Question: I have some legacy code I am dealing with (so no I can't just use a URL with an encoded filename component) that allows a user to download a file from our website. Since our filenames are often in many different languages they are all stored as UTF-8. I wrote some code to handle the RFC5987 conversion to a proper filename* parameter. This works great until I have a filename with non-ascii characters spaces. Per RFC, the space character is not part of attr_char so it gets encoded as %20. I have new versions of Chrome as well as Firefox and they are all converting to %20 to + on download. I have tried not encoding the space and putting the encoded filename in quotes and get the same result. I have sniffed the response coming from the server to verify that the servlet container wasn't mucking with my headers and they look correct to me. The RFC even has examples that contain %20. Am I missing something, or do all of these browsers have a bug related to this?
Many thanks in advance. The code I use to encode the filename is below.
Peter
'''
public static boolean bcsrch(final char[] chars, final char c) {
final int len = chars.length;
int base = 0;
int last = len - 1; /* Last element in table */
int p;
while (last >= base) {
p = base + ((last - base) >> 1);
if (c == chars[p])
return true; /* Key found */
else if (c < chars[p])
last = p - 1;
else
base = p + 1;
}
return false; /* Key not found */
}
public static String rfc5987_encode(final String s) {
final int len = s.length();
final StringBuilder sb = new StringBuilder(len << 1);
final char[] digits = {'0','1','2','3','4','5','6','7','8','9','A','B','C','D','E','F'};
final char[] attr_char = {'!','#','$','&',''','+','-','.','0','1','2','3','4','5','6','7','8','9','A','B','C','D','E','F','G','H','I','J','K','L','M','N','O','P','Q','R','S','T','U','V','W','X','Y','Z','^','_','a','b','c','d','e','f','g','h','i','j','k','l','m','n','o','p','q','r','s','t','u','v','w','x','y','z','|', '~'};
for (int i = 0; i < len; ++i) {
final char c = s.charAt(i);
if (bcsrch(attr_char, c))
sb.append(c);
else {
final char[] encoded = {'%', 0, 0};
encoded[1] = digits[0x0f & (c >>> 4)];
encoded[2] = digits[c & 0x0f];
sb.append(encoded);
}
}
return sb.toString();
}
'''
Here is a screen shot of the download dialog I get for a file with Chinese characters with spaces as mentioned in my comment.

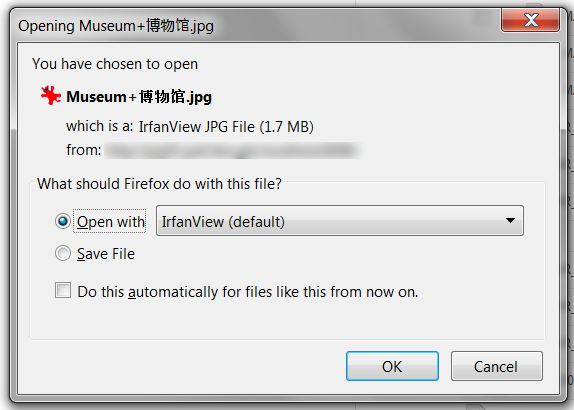
Answer: So as Julian pointed out in the comments, I made a rookie Java error and forgot to do my character to byte conversion (thus I encoded the character's codepoint instead of the character's byte representation), hence the encoding was completely incorrect. This is clearly mentioned as a requirement in RFC 5987. I will be posting corrected code for doing the conversion. Once the encoding is correct, the filename* parameter is recognized properly by the browser and the filename used for the download is correct.
Below is the corrected escaping code which operates on the UTF-8 bytes of the string. The filename that was giving me trouble, now properly encoded looks like this:
Content-Disposition:attachment; filename*=UTF-8''Museum%20%E5%8D%9A%E7%89%A9%E9%A6%86.jpg
'''
public static String rfc5987_encode(final String s) throws UnsupportedEncodingException {
final byte[] s_bytes = s.getBytes("UTF-8");
final int len = s_bytes.length;
final StringBuilder sb = new StringBuilder(len << 1);
final char[] digits = {'0','1','2','3','4','5','6','7','8','9','A','B','C','D','E','F'};
final byte[] attr_char = {'!','#','$','&','+','-','.','0','1','2','3','4','5','6','7','8','9', 'A','B','C','D','E','F','G','H','I','J','K','L','M','N','O','P','Q','R','S','T','U','V','W','X','Y','Z','^','_',''', 'a','b','c','d','e','f','g','h','i','j','k','l','m','n','o','p','q','r','s','t','u','v','w','x','y','z','|', '~'};
for (int i = 0; i < len; ++i) {
final byte b = s_bytes[i];
if (Arrays.binarySearch(attr_char, b) >= 0)
sb.append((char) b);
else {
sb.append('%');
sb.append(digits[0x0f & (b >>> 4)]);
sb.append(digits[b & 0x0f]);
}
}
return sb.toString();
}
'''